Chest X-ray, PA view. Patient: 45 years old, sex M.
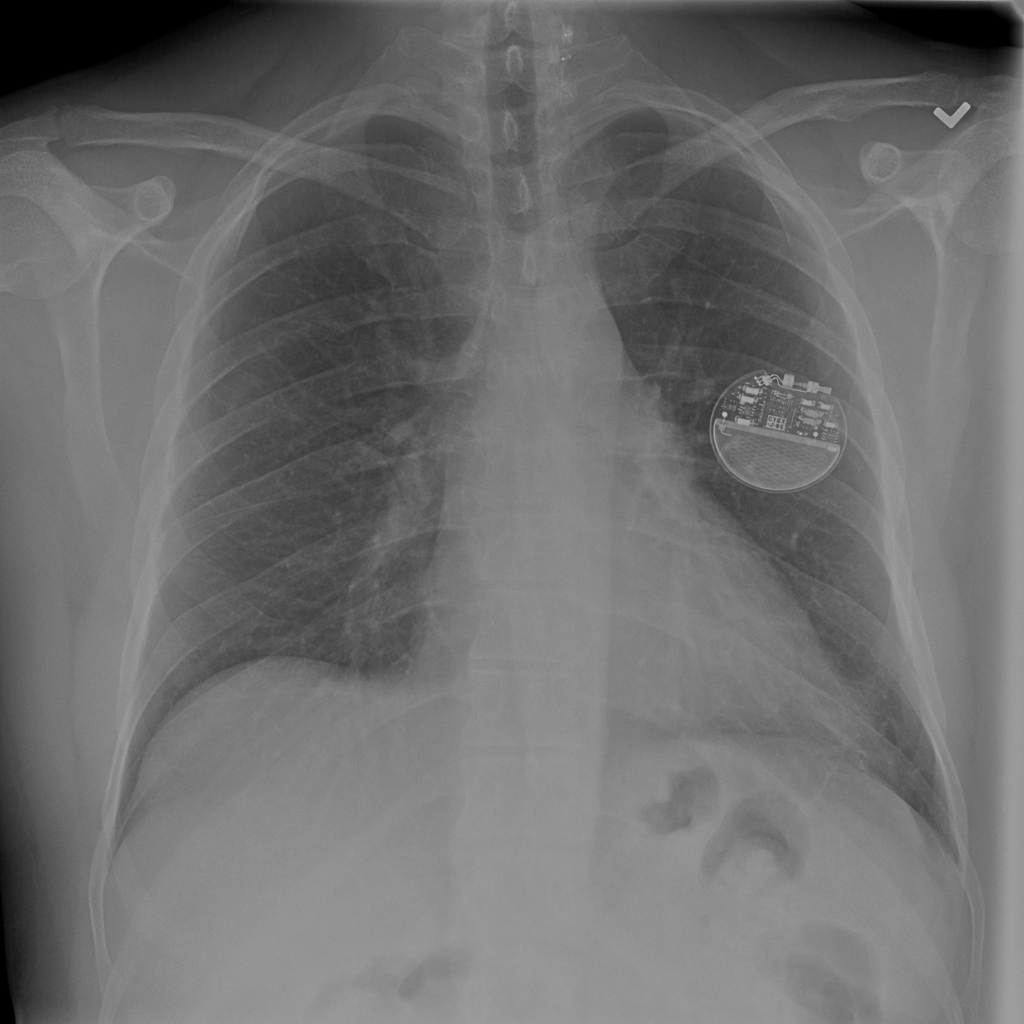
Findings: No Finding